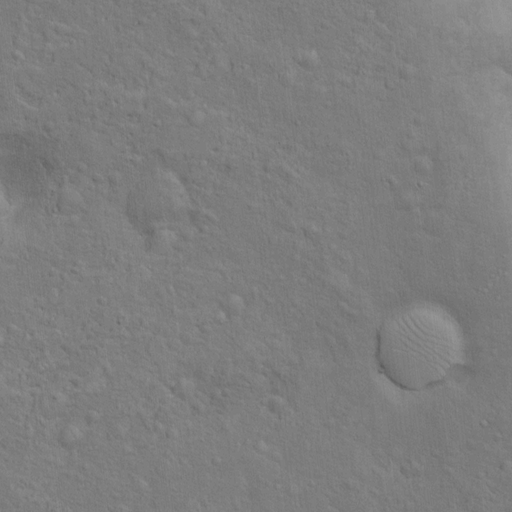
Objects detected: cone, cone